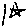
Label: star